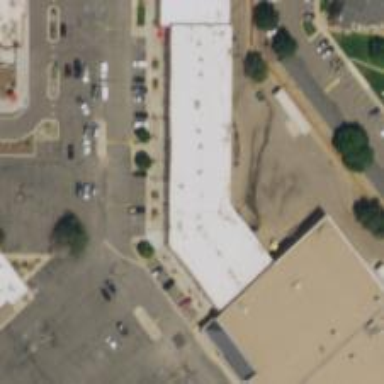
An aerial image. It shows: Supermarket.